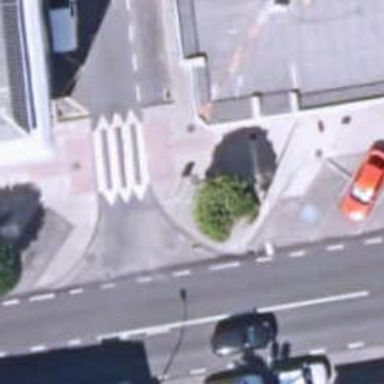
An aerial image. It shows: Sidewalk along the footway.